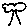
Label: tree